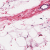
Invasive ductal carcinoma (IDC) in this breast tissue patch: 0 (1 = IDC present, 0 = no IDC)